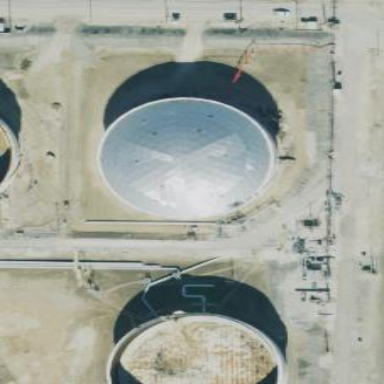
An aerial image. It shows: Storage tank building.